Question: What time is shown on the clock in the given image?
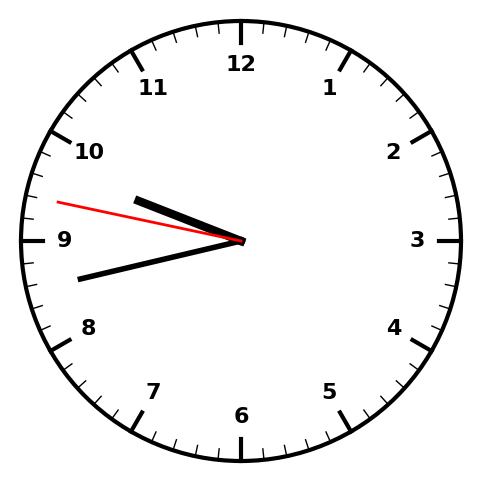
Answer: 09:42:47